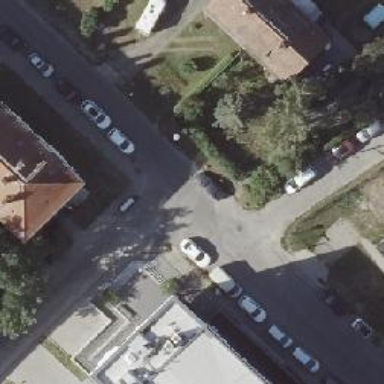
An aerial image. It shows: Residential road.